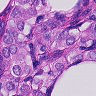
Metastatic tissue present: yes